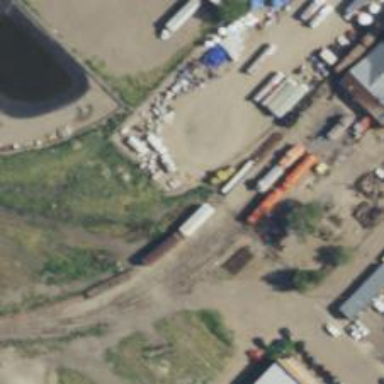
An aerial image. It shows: Preserved railway.